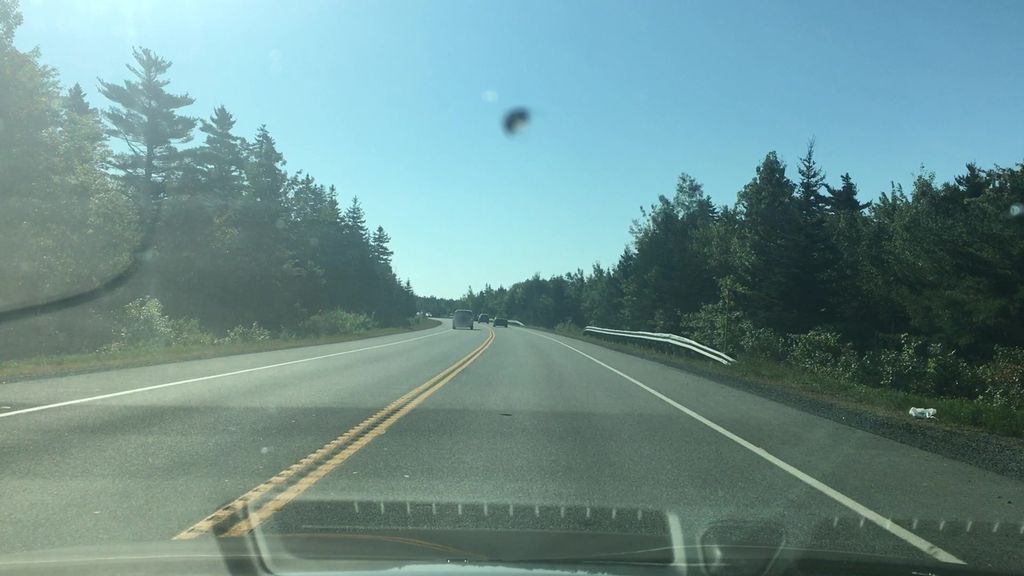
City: halifax